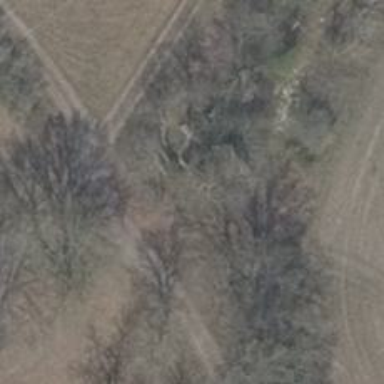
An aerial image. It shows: Single track of abandoned historic railway.